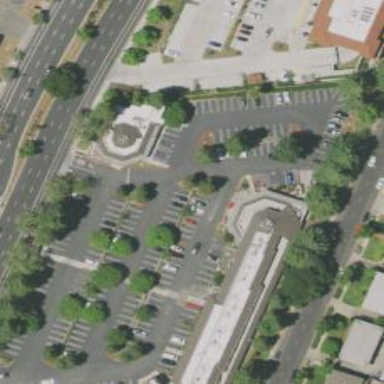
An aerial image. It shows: Asphalt parking space.